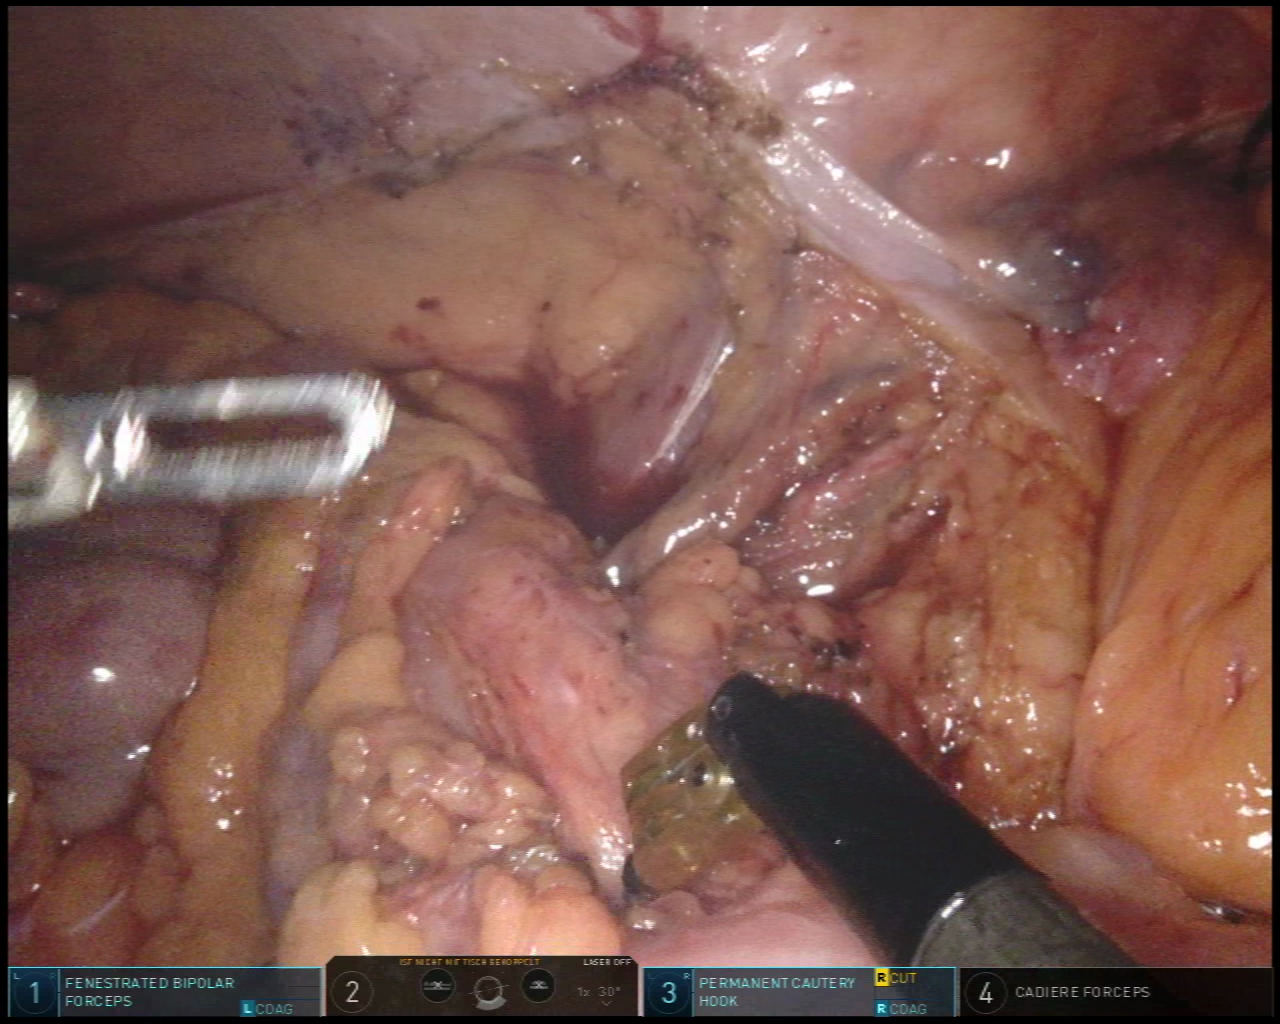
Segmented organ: ureter
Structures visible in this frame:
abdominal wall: yes
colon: yes
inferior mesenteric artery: no
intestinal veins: no
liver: no
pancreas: no
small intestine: no
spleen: no
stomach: no
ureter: yes
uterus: no
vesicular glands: no